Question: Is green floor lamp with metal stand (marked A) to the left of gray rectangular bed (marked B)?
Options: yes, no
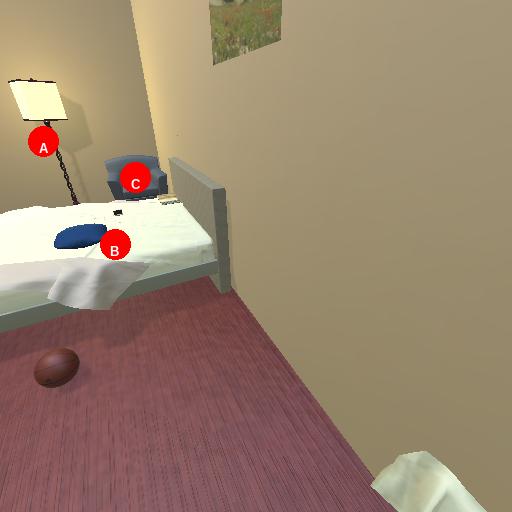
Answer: yes